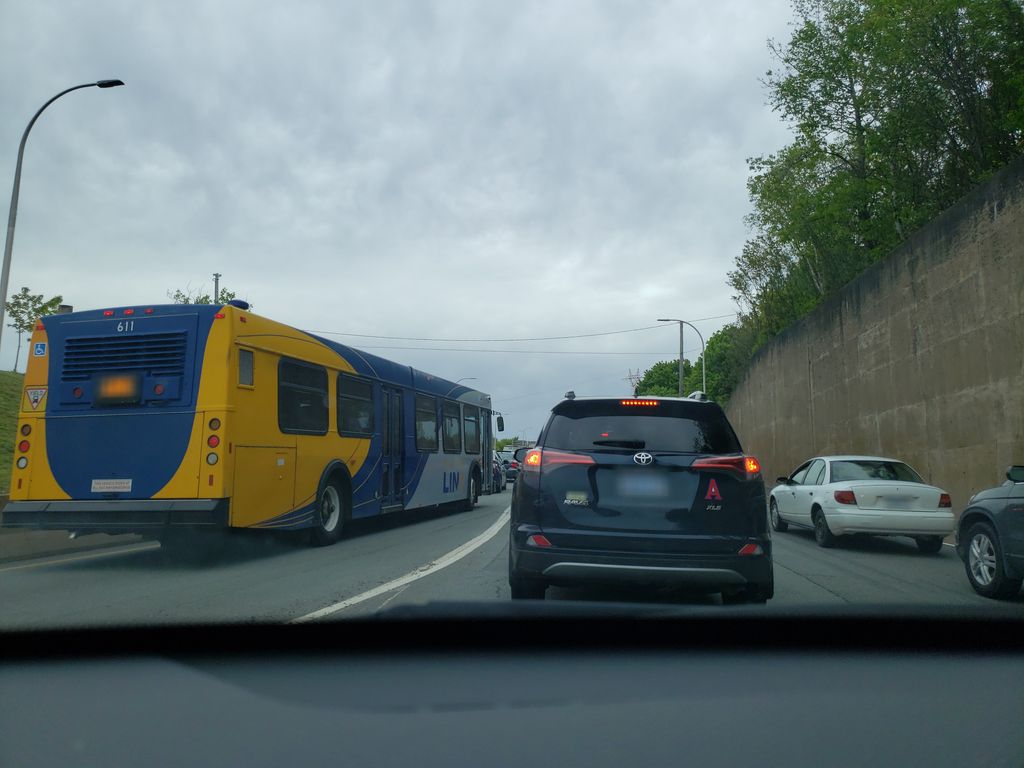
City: halifax